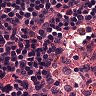
Metastatic tissue present: no